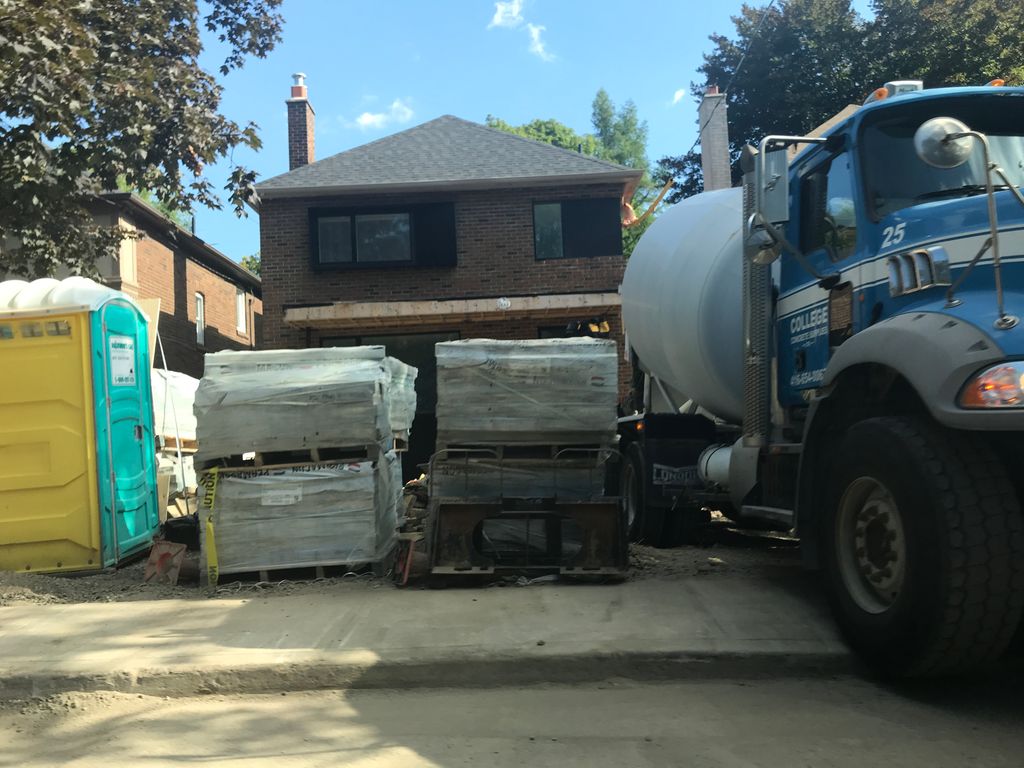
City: toronto